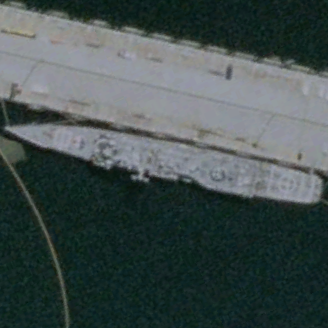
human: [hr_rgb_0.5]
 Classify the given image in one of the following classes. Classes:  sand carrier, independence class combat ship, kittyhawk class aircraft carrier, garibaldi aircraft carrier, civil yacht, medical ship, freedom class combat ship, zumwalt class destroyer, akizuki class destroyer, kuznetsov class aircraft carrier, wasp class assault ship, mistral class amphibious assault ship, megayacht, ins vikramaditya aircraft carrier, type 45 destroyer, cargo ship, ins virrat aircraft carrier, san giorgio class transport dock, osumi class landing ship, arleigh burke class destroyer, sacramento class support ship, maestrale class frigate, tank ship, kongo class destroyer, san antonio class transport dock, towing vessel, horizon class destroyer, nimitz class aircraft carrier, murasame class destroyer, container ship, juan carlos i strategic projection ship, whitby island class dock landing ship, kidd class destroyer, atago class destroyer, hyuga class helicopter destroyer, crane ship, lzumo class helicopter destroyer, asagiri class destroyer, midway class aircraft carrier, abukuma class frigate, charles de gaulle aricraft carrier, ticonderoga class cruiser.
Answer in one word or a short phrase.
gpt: Ticonderoga class cruiser